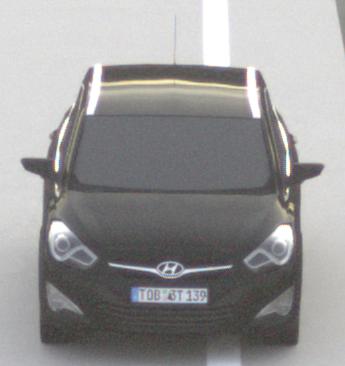
Make: Hyundai
Model: i40 Kombi 1.6 GDI
Detailed model: i40 (VF) Kombi
Model produced from: 2012/08
Model produced until: 2013/09
Doors: 5
Color: black
Road condition: dry road
Daytime: sunrise or sunset
Contrast: low contrast